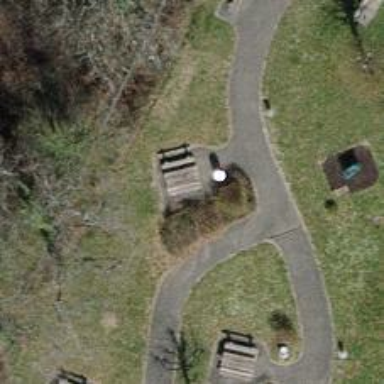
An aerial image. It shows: Picnic table located in leisure land area.